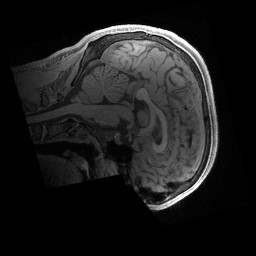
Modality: T1w
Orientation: sagittal
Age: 23
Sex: male
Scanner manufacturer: siemens
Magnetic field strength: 3 T
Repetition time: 2.4 s
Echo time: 0.00241 s